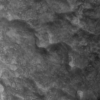
Label: not_dusty